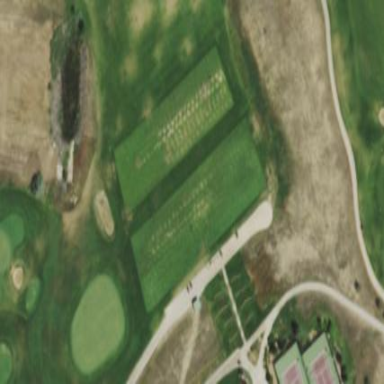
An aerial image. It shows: Grassy area designated as driving range for golf.